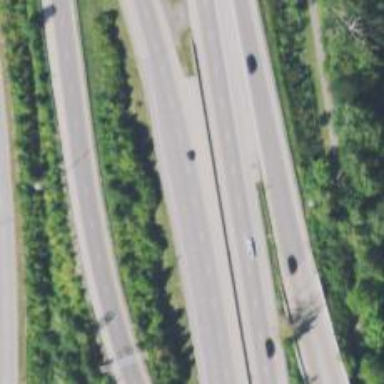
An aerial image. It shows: Motorway junction.